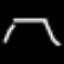
Label: octagon